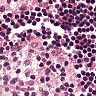
Metastatic tissue present: no